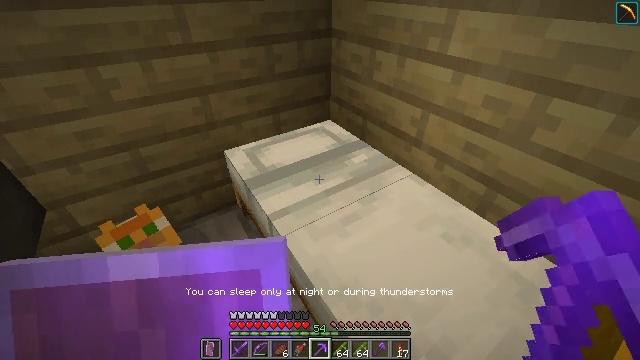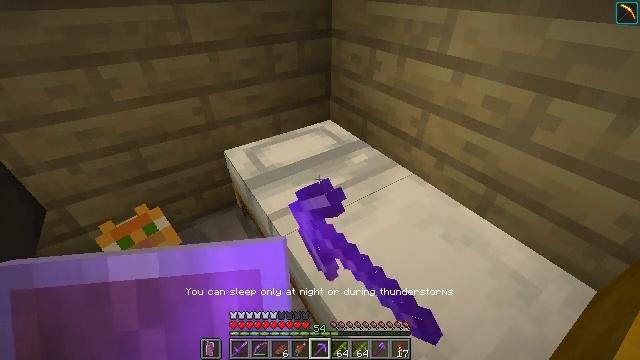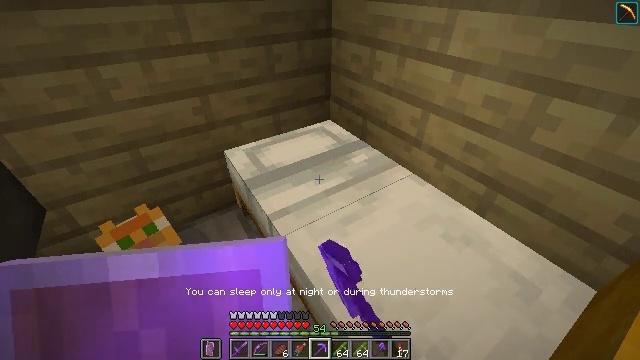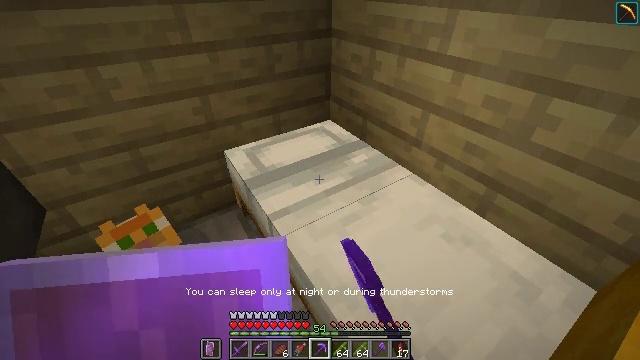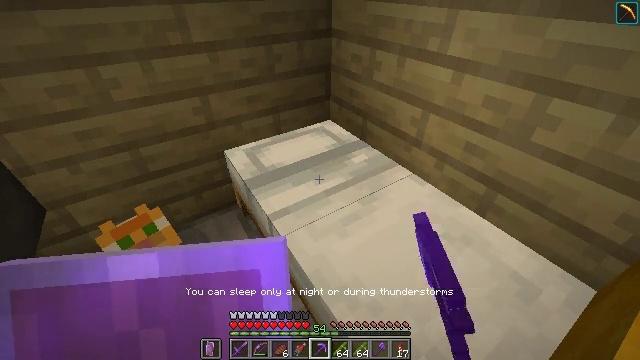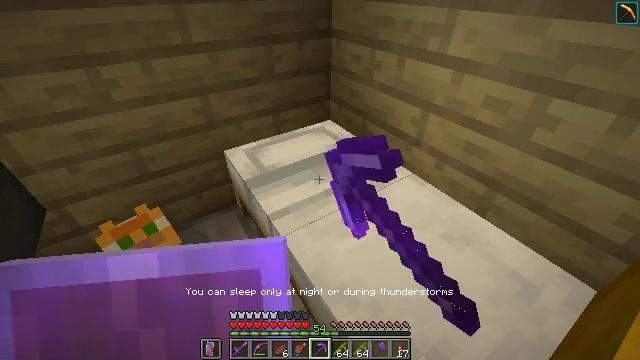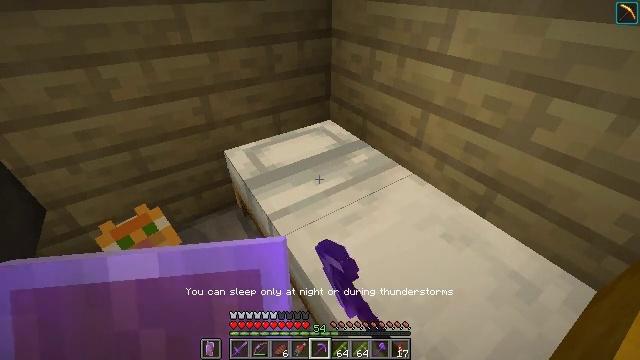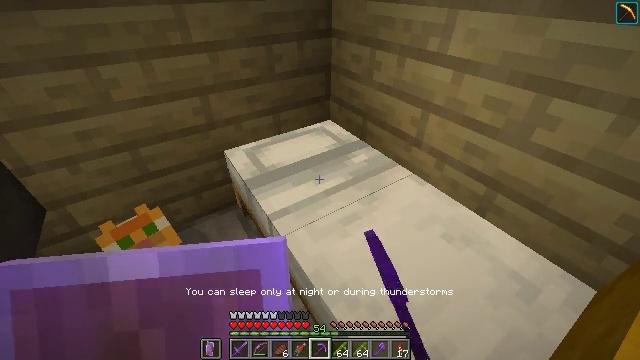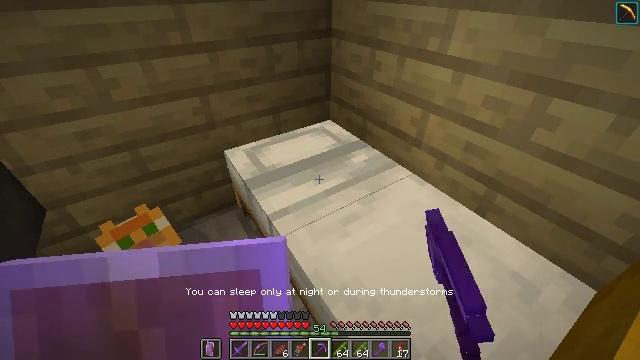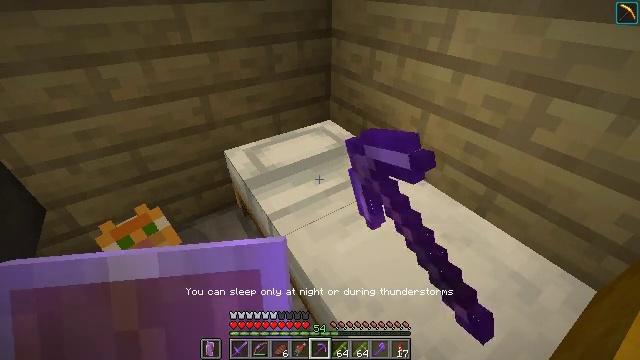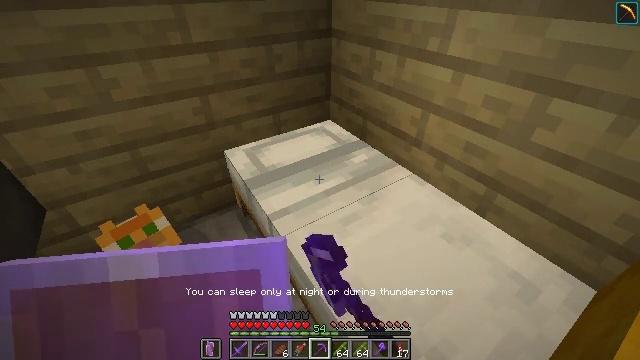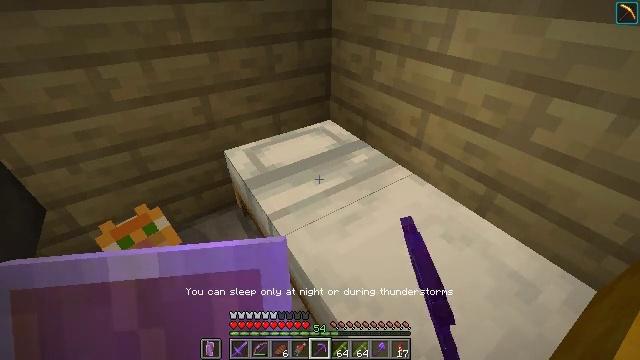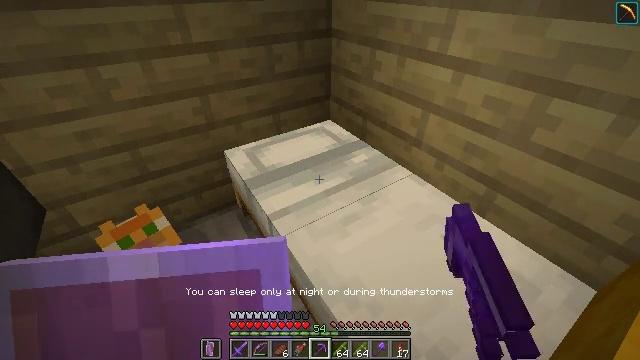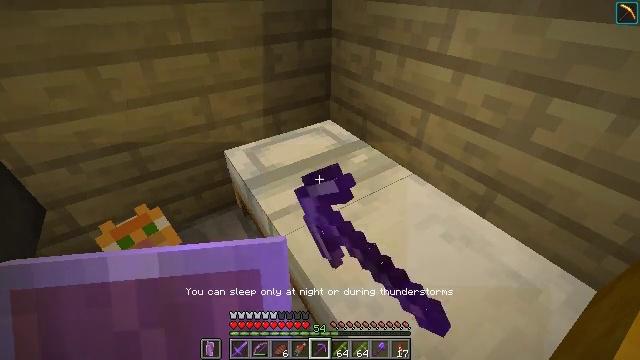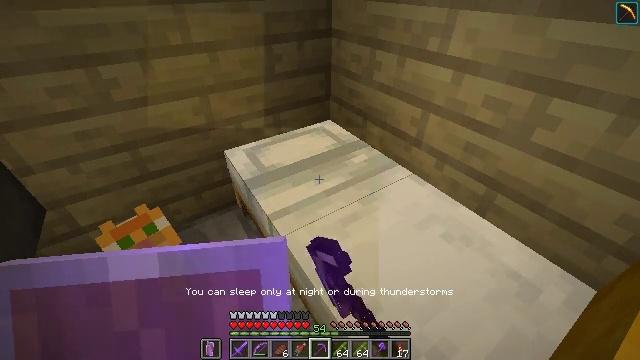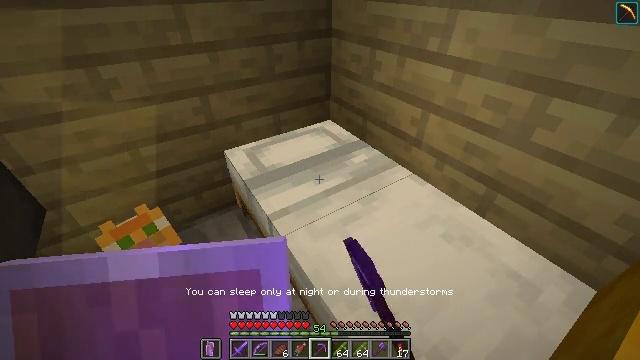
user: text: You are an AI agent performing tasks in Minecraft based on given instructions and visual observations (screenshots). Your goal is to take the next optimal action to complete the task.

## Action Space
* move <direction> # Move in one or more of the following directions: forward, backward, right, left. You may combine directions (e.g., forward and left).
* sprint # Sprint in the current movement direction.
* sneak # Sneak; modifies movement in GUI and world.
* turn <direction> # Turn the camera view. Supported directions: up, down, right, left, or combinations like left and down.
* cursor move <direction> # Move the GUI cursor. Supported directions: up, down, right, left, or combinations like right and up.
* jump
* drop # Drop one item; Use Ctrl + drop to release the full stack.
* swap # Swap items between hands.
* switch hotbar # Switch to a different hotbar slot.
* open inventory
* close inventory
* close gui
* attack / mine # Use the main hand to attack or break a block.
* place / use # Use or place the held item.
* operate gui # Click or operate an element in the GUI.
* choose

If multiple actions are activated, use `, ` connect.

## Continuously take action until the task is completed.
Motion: motion action
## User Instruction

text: Break the spruce log from the tree.
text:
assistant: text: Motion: use / place
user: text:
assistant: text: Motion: use / place
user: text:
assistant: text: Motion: use / place
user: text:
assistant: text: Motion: use / place
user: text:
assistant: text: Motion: use / place
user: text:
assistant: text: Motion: use / place
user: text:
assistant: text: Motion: use / place
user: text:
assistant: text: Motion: use / place
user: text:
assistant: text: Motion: use / place
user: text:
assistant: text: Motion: use / place
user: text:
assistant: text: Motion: use / place
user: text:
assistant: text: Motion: use / place
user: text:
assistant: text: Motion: use / place
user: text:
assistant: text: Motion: use / place
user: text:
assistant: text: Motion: use / place
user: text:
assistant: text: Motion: use / place
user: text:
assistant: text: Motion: use / place
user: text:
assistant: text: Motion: use / place
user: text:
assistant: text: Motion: use / place
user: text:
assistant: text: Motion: use / place
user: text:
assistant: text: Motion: use / place
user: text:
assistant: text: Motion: use / place
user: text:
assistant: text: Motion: use / place
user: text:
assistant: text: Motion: use / place
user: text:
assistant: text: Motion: use / place
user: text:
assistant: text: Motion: use / place
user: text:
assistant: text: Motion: use / place
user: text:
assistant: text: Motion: use / place
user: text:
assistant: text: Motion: use / place
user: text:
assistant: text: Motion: use / place